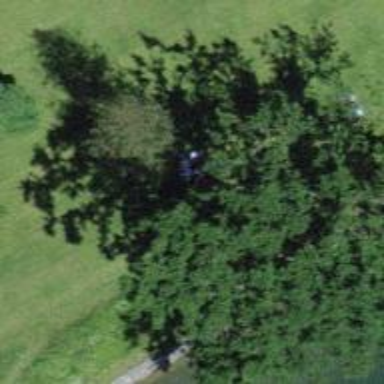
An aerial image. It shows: Avenue lined with broadleaved trees.